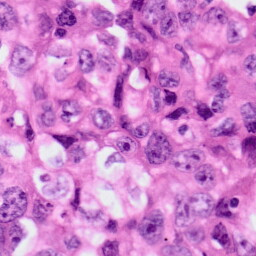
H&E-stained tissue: Lung